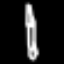
Label: pencil